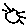
Label: sun